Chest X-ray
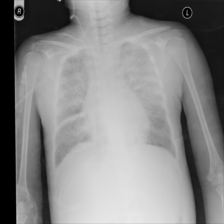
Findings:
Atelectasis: negative
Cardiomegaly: negative
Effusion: negative
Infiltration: positive
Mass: negative
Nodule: negative
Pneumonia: negative
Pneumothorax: negative
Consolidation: negative
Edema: negative
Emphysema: negative
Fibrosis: negative
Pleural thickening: negative
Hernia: negative